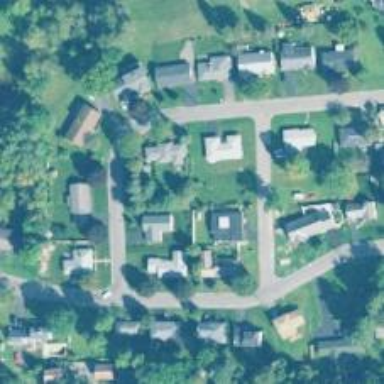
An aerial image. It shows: Neighborhood.